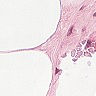
Metastatic tissue present: no